Field crop: maize
Growth stage: 2
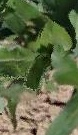
Species: maize